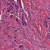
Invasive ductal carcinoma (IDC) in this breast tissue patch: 1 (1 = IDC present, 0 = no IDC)